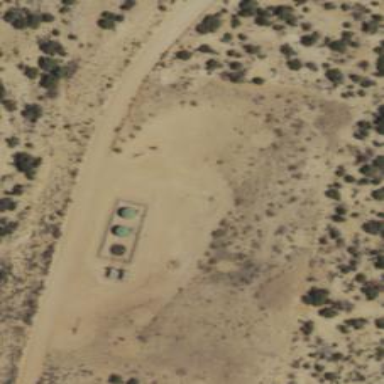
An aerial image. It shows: Storage tank with man-made structure.